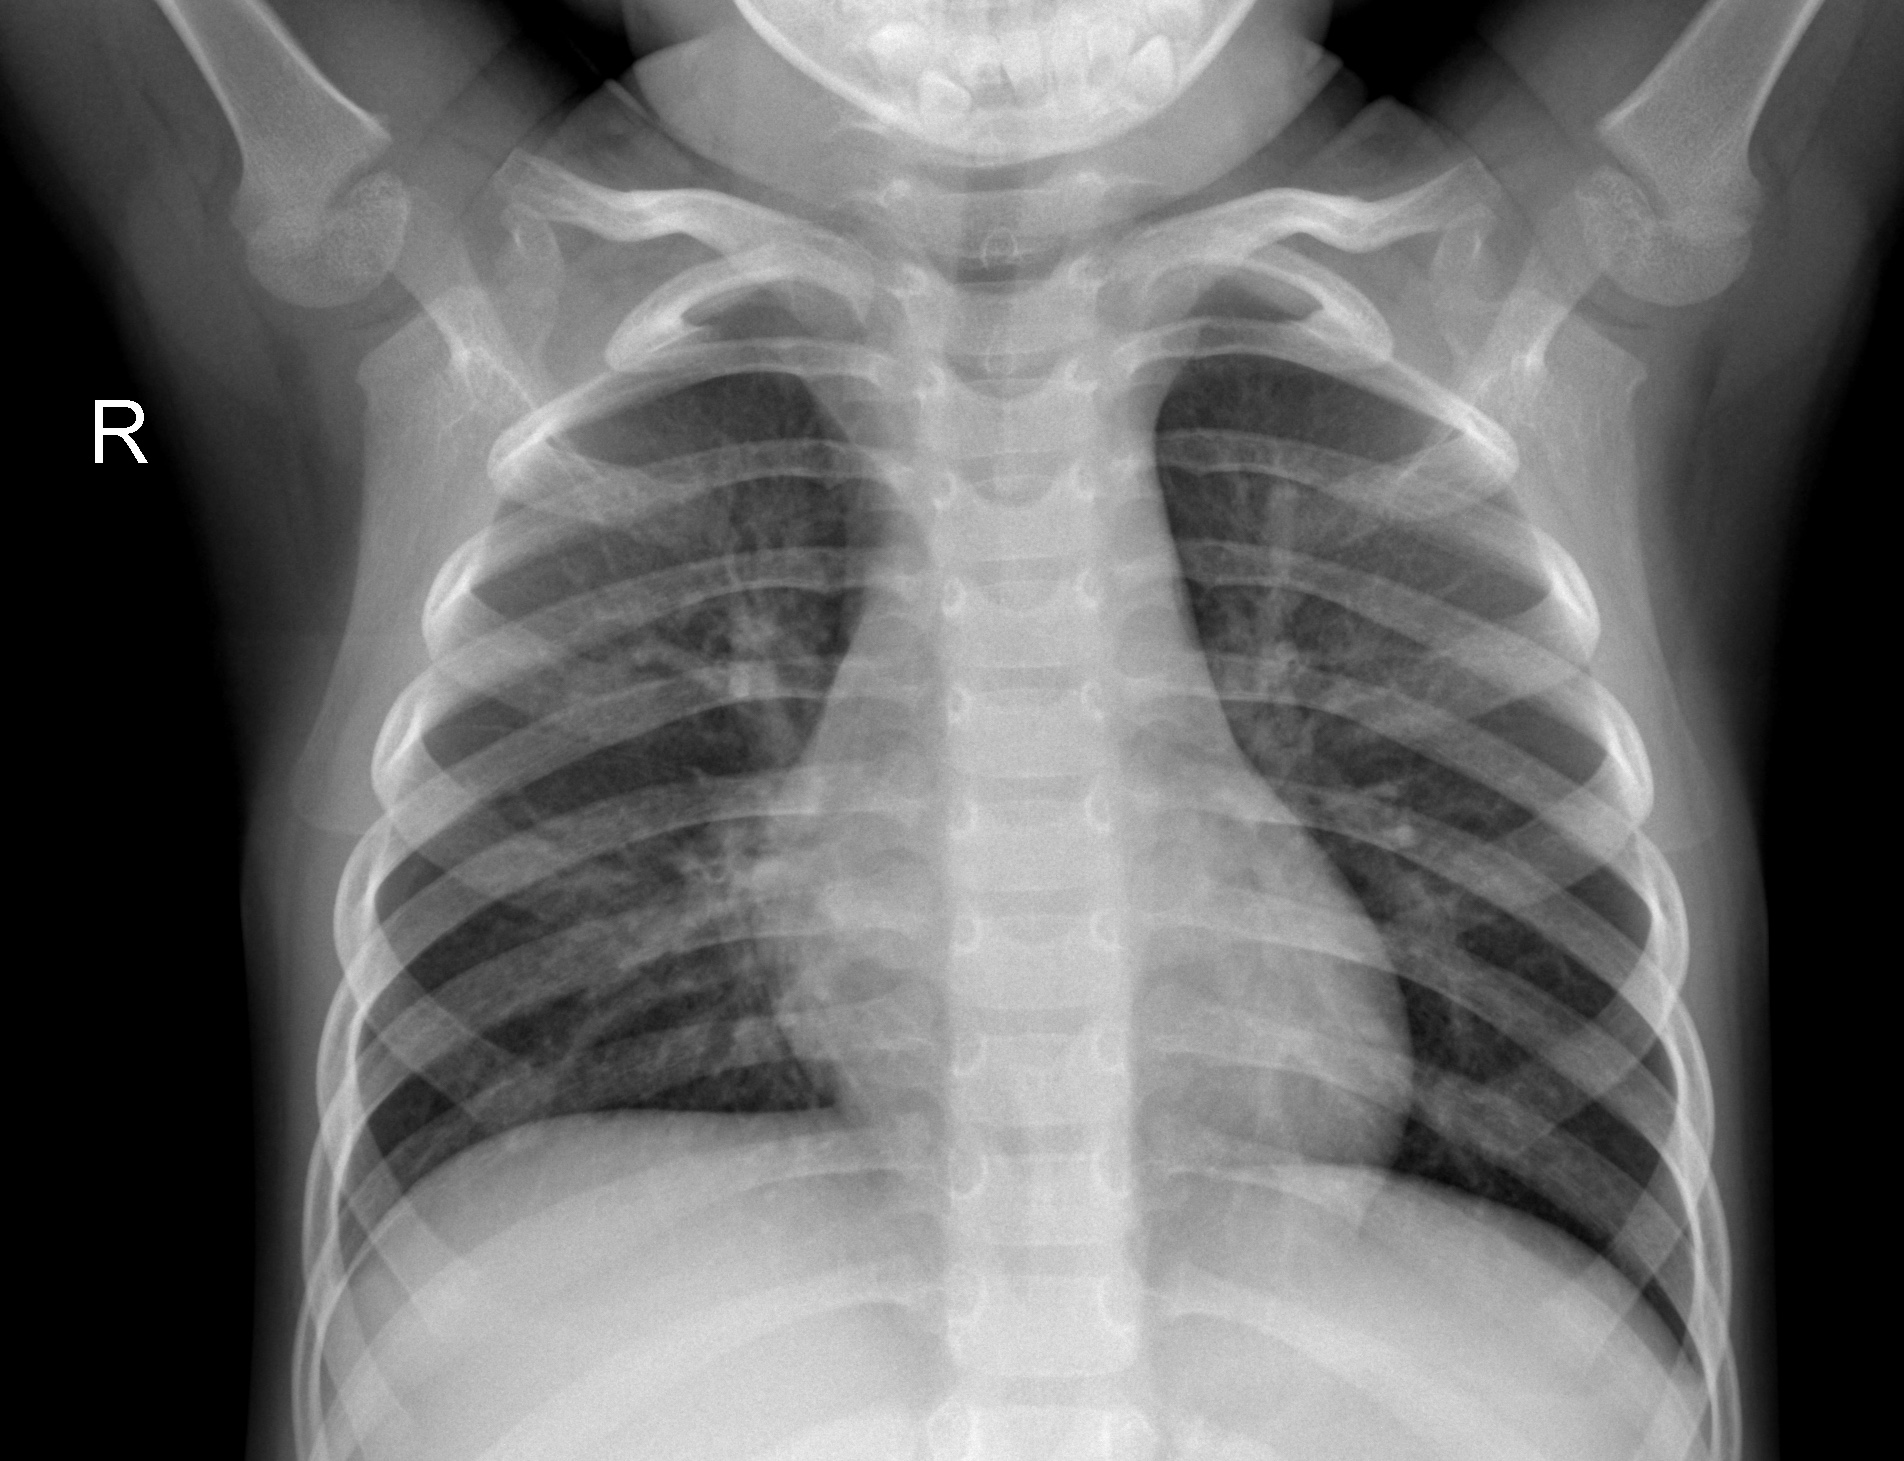
Diagnosis: NORMAL